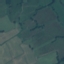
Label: Pasture